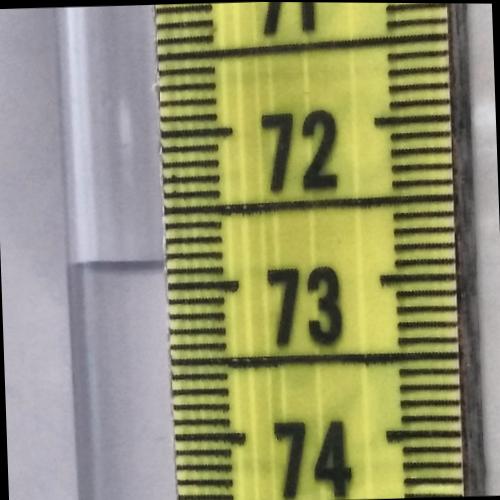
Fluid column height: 72.8 cm